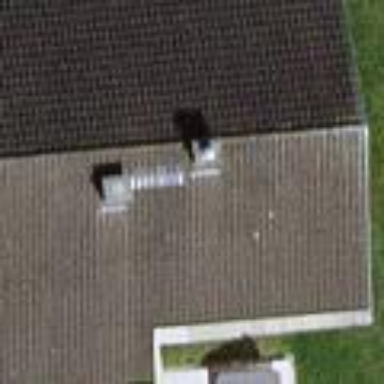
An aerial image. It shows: Detached building with saltbox roof shape.